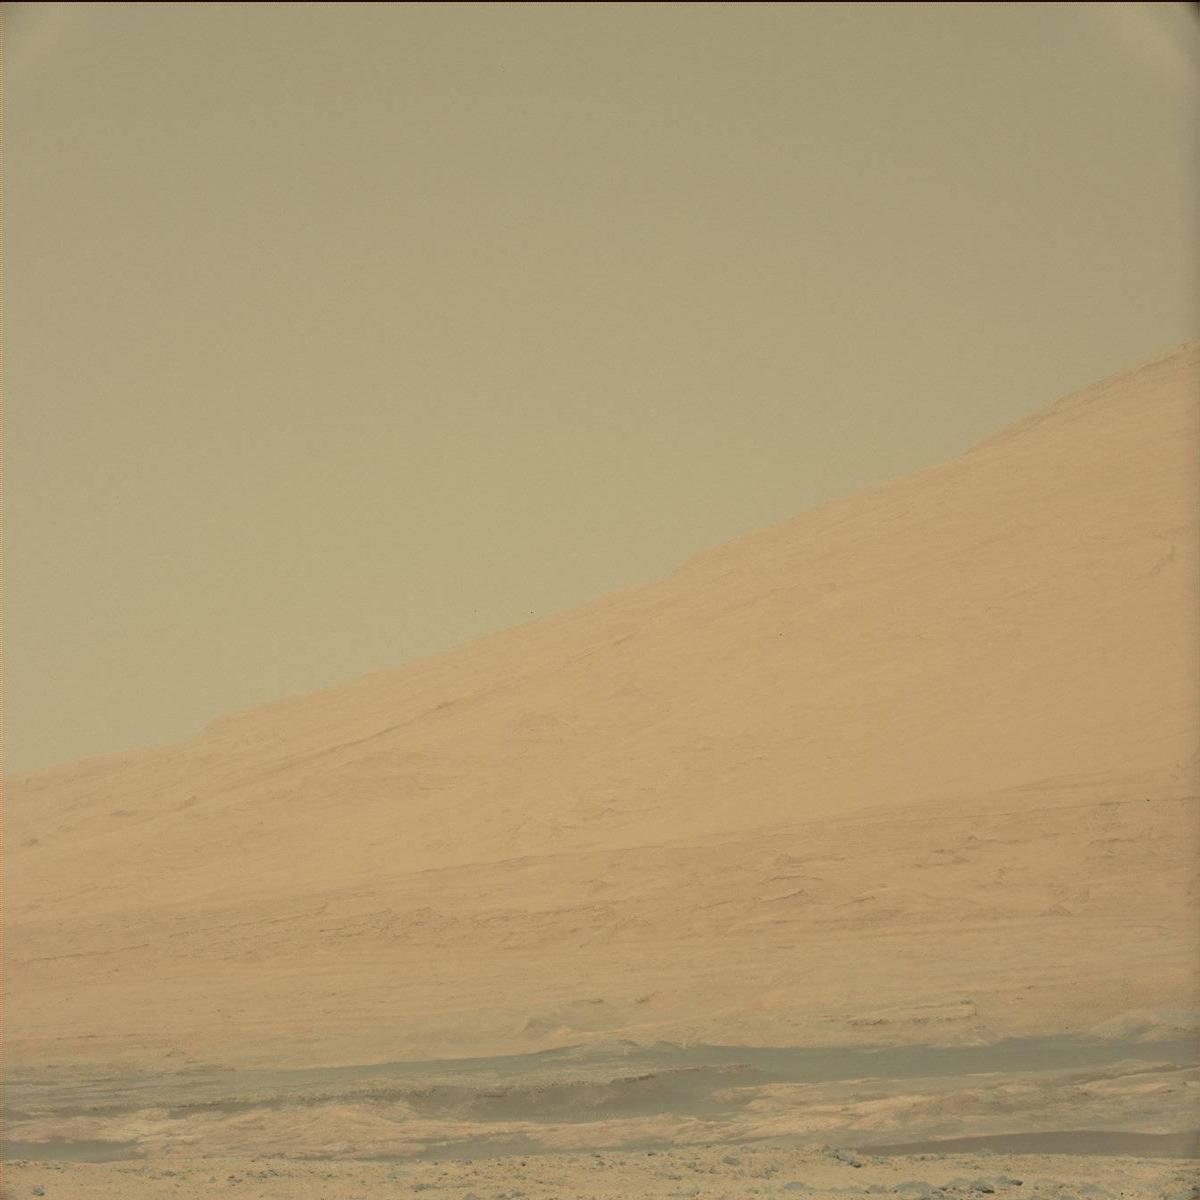
Terrain classes present: Bedrock, Ridge, Sand / Soil, Sky